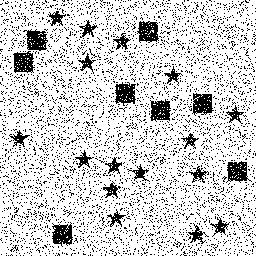
Squares: 8
Triangles: 0
Stars: 16
Total shapes: 24